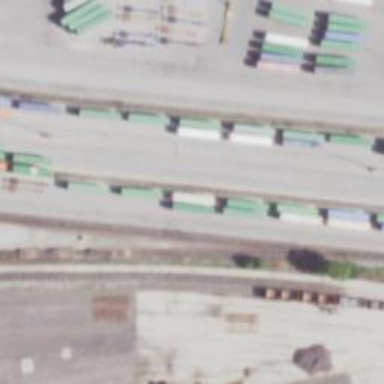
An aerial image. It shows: Railway yard.